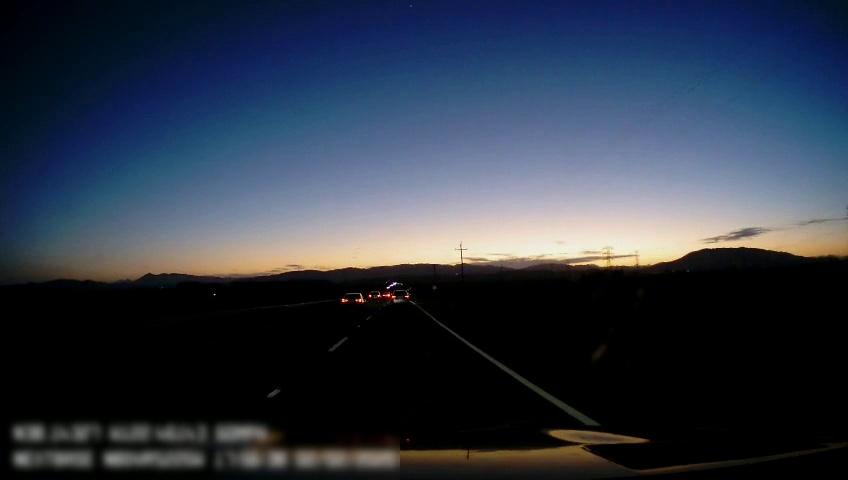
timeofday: Dusk/Dawn/Twilight
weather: Sunny
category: Drivable Space
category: Vehicles | SUV
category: Vehicles | SUV
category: Vehicles | Car
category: Lanes | Alternate Lane
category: Lanes | Current Lane
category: Lanes | Current Lane